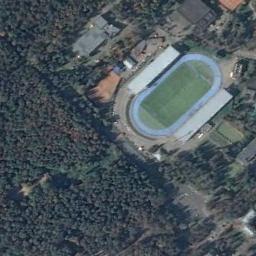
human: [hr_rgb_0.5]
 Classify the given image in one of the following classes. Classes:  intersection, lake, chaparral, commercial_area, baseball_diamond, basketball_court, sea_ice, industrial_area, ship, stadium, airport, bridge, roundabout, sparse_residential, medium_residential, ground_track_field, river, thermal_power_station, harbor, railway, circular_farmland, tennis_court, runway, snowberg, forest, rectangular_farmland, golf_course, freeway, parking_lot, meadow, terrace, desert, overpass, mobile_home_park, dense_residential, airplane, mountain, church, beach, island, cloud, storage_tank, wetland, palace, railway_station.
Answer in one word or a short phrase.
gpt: stadium